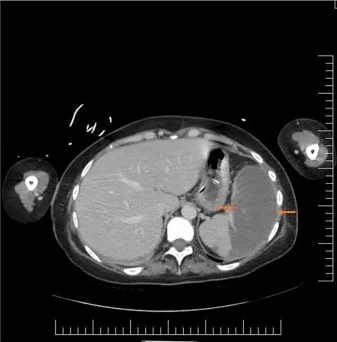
Axial plane.
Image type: radiology (ct)